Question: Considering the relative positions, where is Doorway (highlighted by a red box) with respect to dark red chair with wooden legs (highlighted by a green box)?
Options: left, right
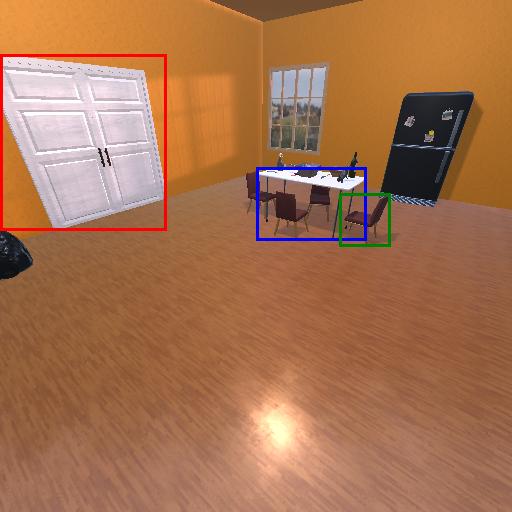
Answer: left